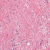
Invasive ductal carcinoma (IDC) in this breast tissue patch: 1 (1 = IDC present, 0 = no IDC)